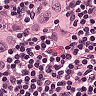
Metastatic tissue present: yes